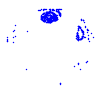
Particle: pion